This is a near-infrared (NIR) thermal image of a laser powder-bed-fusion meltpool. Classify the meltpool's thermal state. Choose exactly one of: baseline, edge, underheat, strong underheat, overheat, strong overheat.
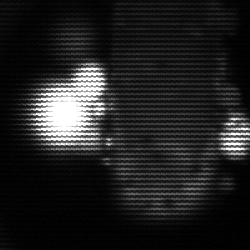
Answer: strong underheat